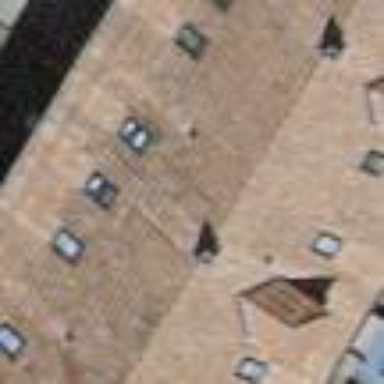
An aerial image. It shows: Residential building with gabled roof made of maroon roof tiles. The roof is oriented across the building.